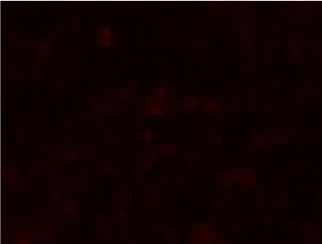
Cell-based indirect immunofluorescence assays demonstrate positivity for GFAP IgG antibodies. (B) Negative control in a healthy individual.
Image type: pathology (immunostaining)